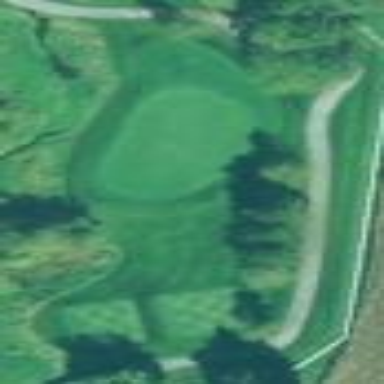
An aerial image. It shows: Area with grass used as rough in golf course.